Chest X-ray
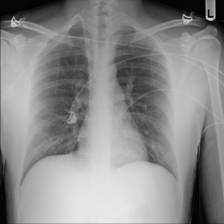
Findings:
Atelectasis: negative
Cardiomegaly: negative
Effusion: negative
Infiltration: negative
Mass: negative
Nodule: negative
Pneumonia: negative
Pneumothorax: negative
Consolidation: negative
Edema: negative
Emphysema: negative
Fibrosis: negative
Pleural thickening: negative
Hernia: negative